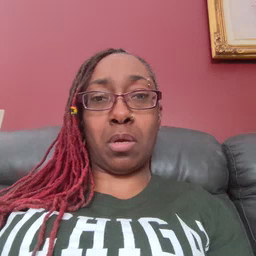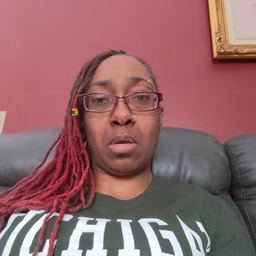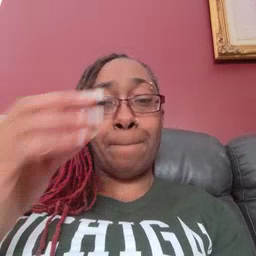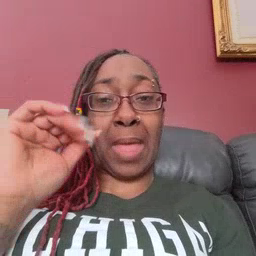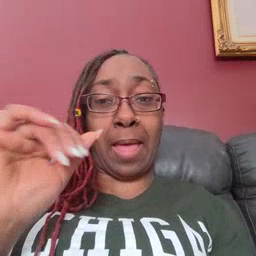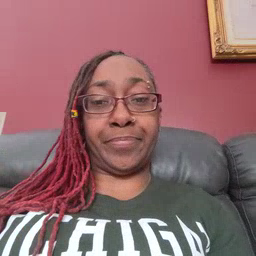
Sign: bye